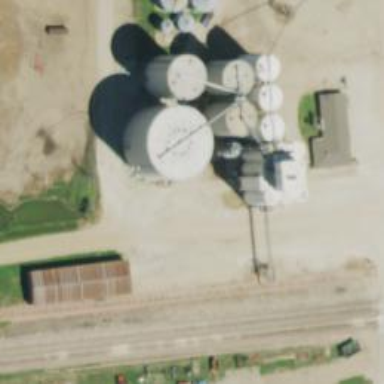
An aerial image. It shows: Silo.